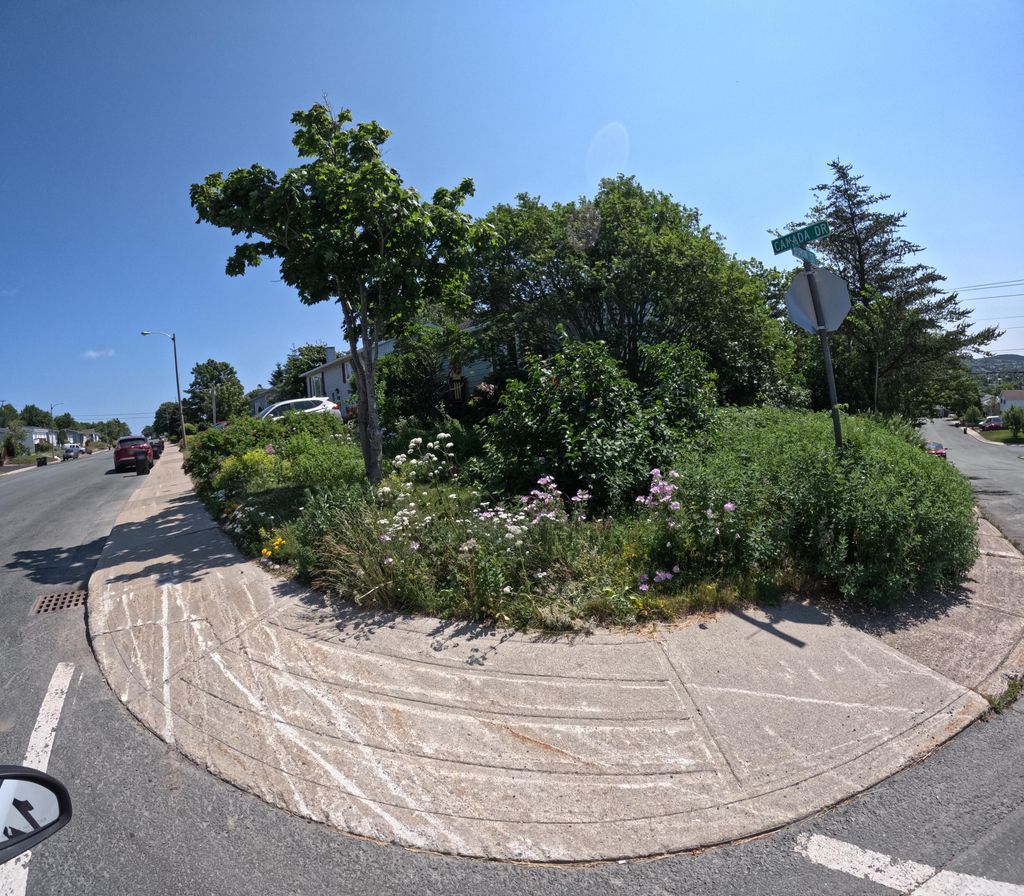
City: st_johns